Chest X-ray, AP view. Patient: 27 years old, sex M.
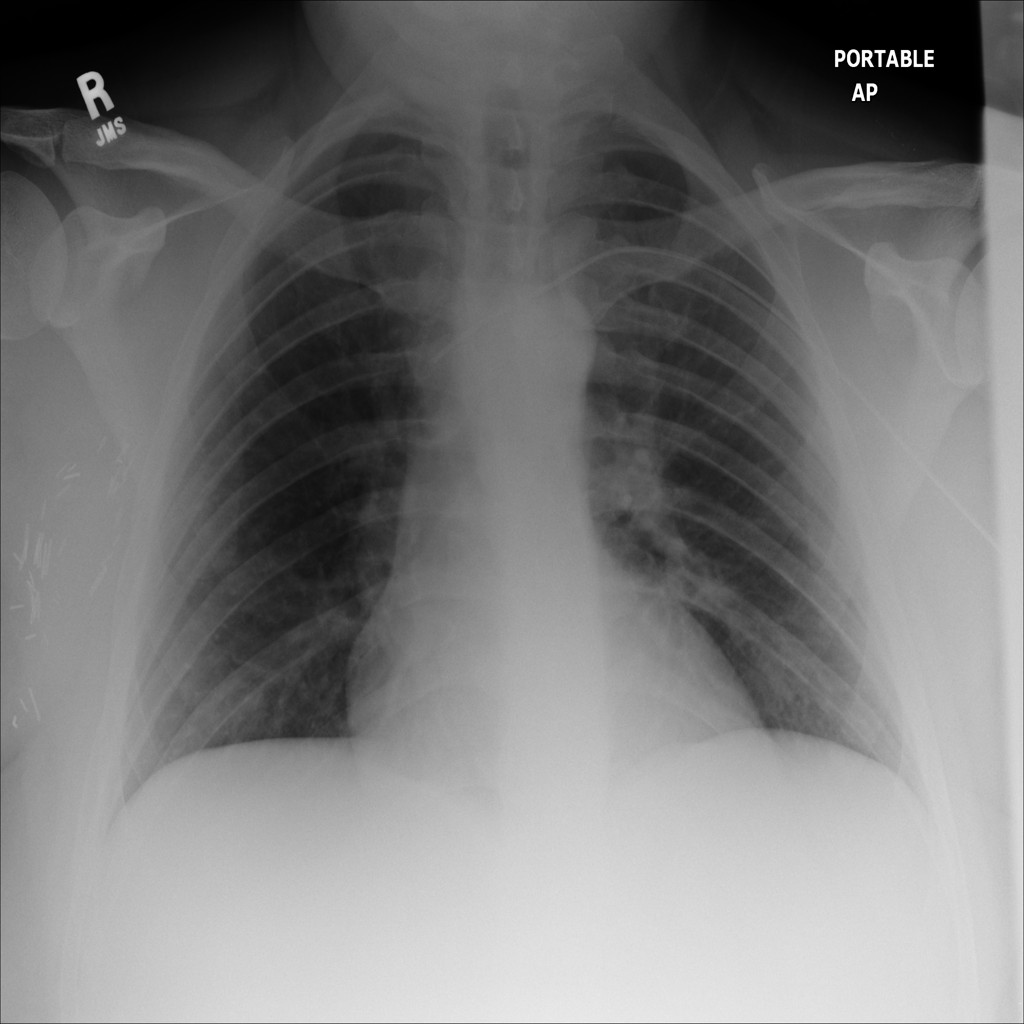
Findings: No Finding